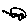
Label: car